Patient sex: F
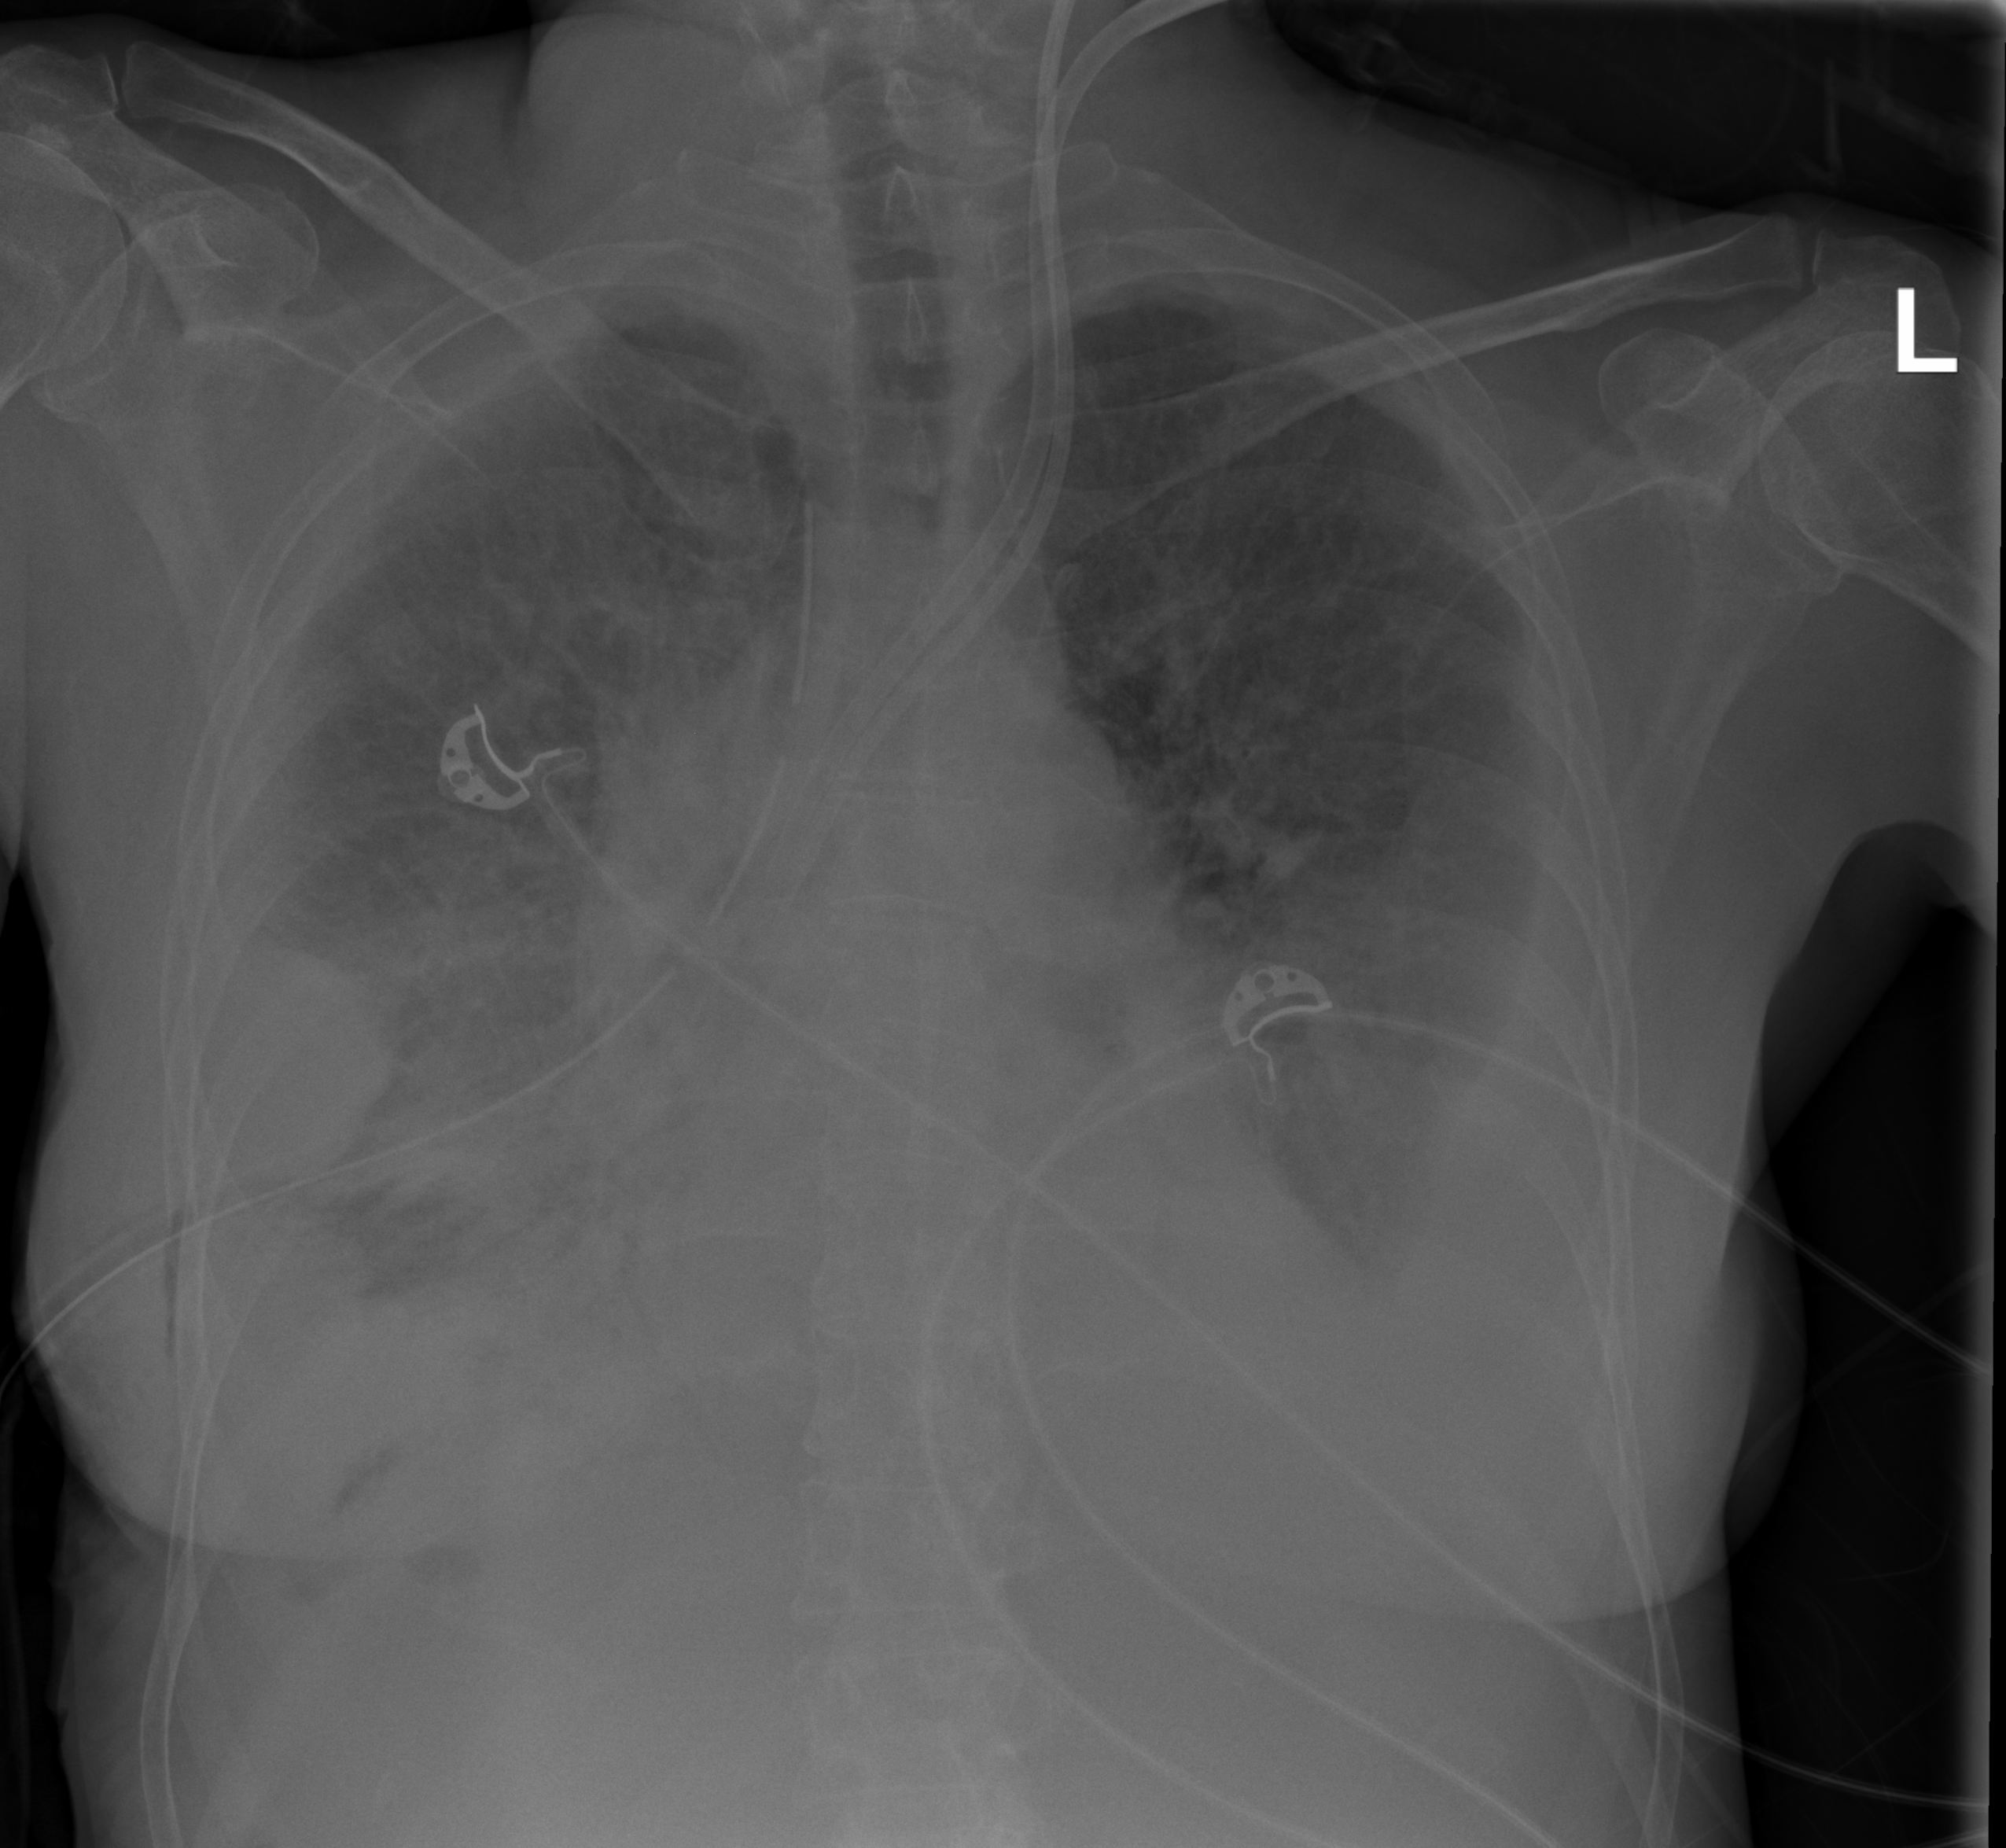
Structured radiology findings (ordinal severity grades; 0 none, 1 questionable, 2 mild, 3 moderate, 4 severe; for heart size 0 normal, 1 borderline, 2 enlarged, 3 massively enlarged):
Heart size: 2
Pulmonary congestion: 3
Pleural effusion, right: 3
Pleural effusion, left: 3
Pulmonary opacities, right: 3
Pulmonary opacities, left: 2
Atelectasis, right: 3
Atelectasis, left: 2